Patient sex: F
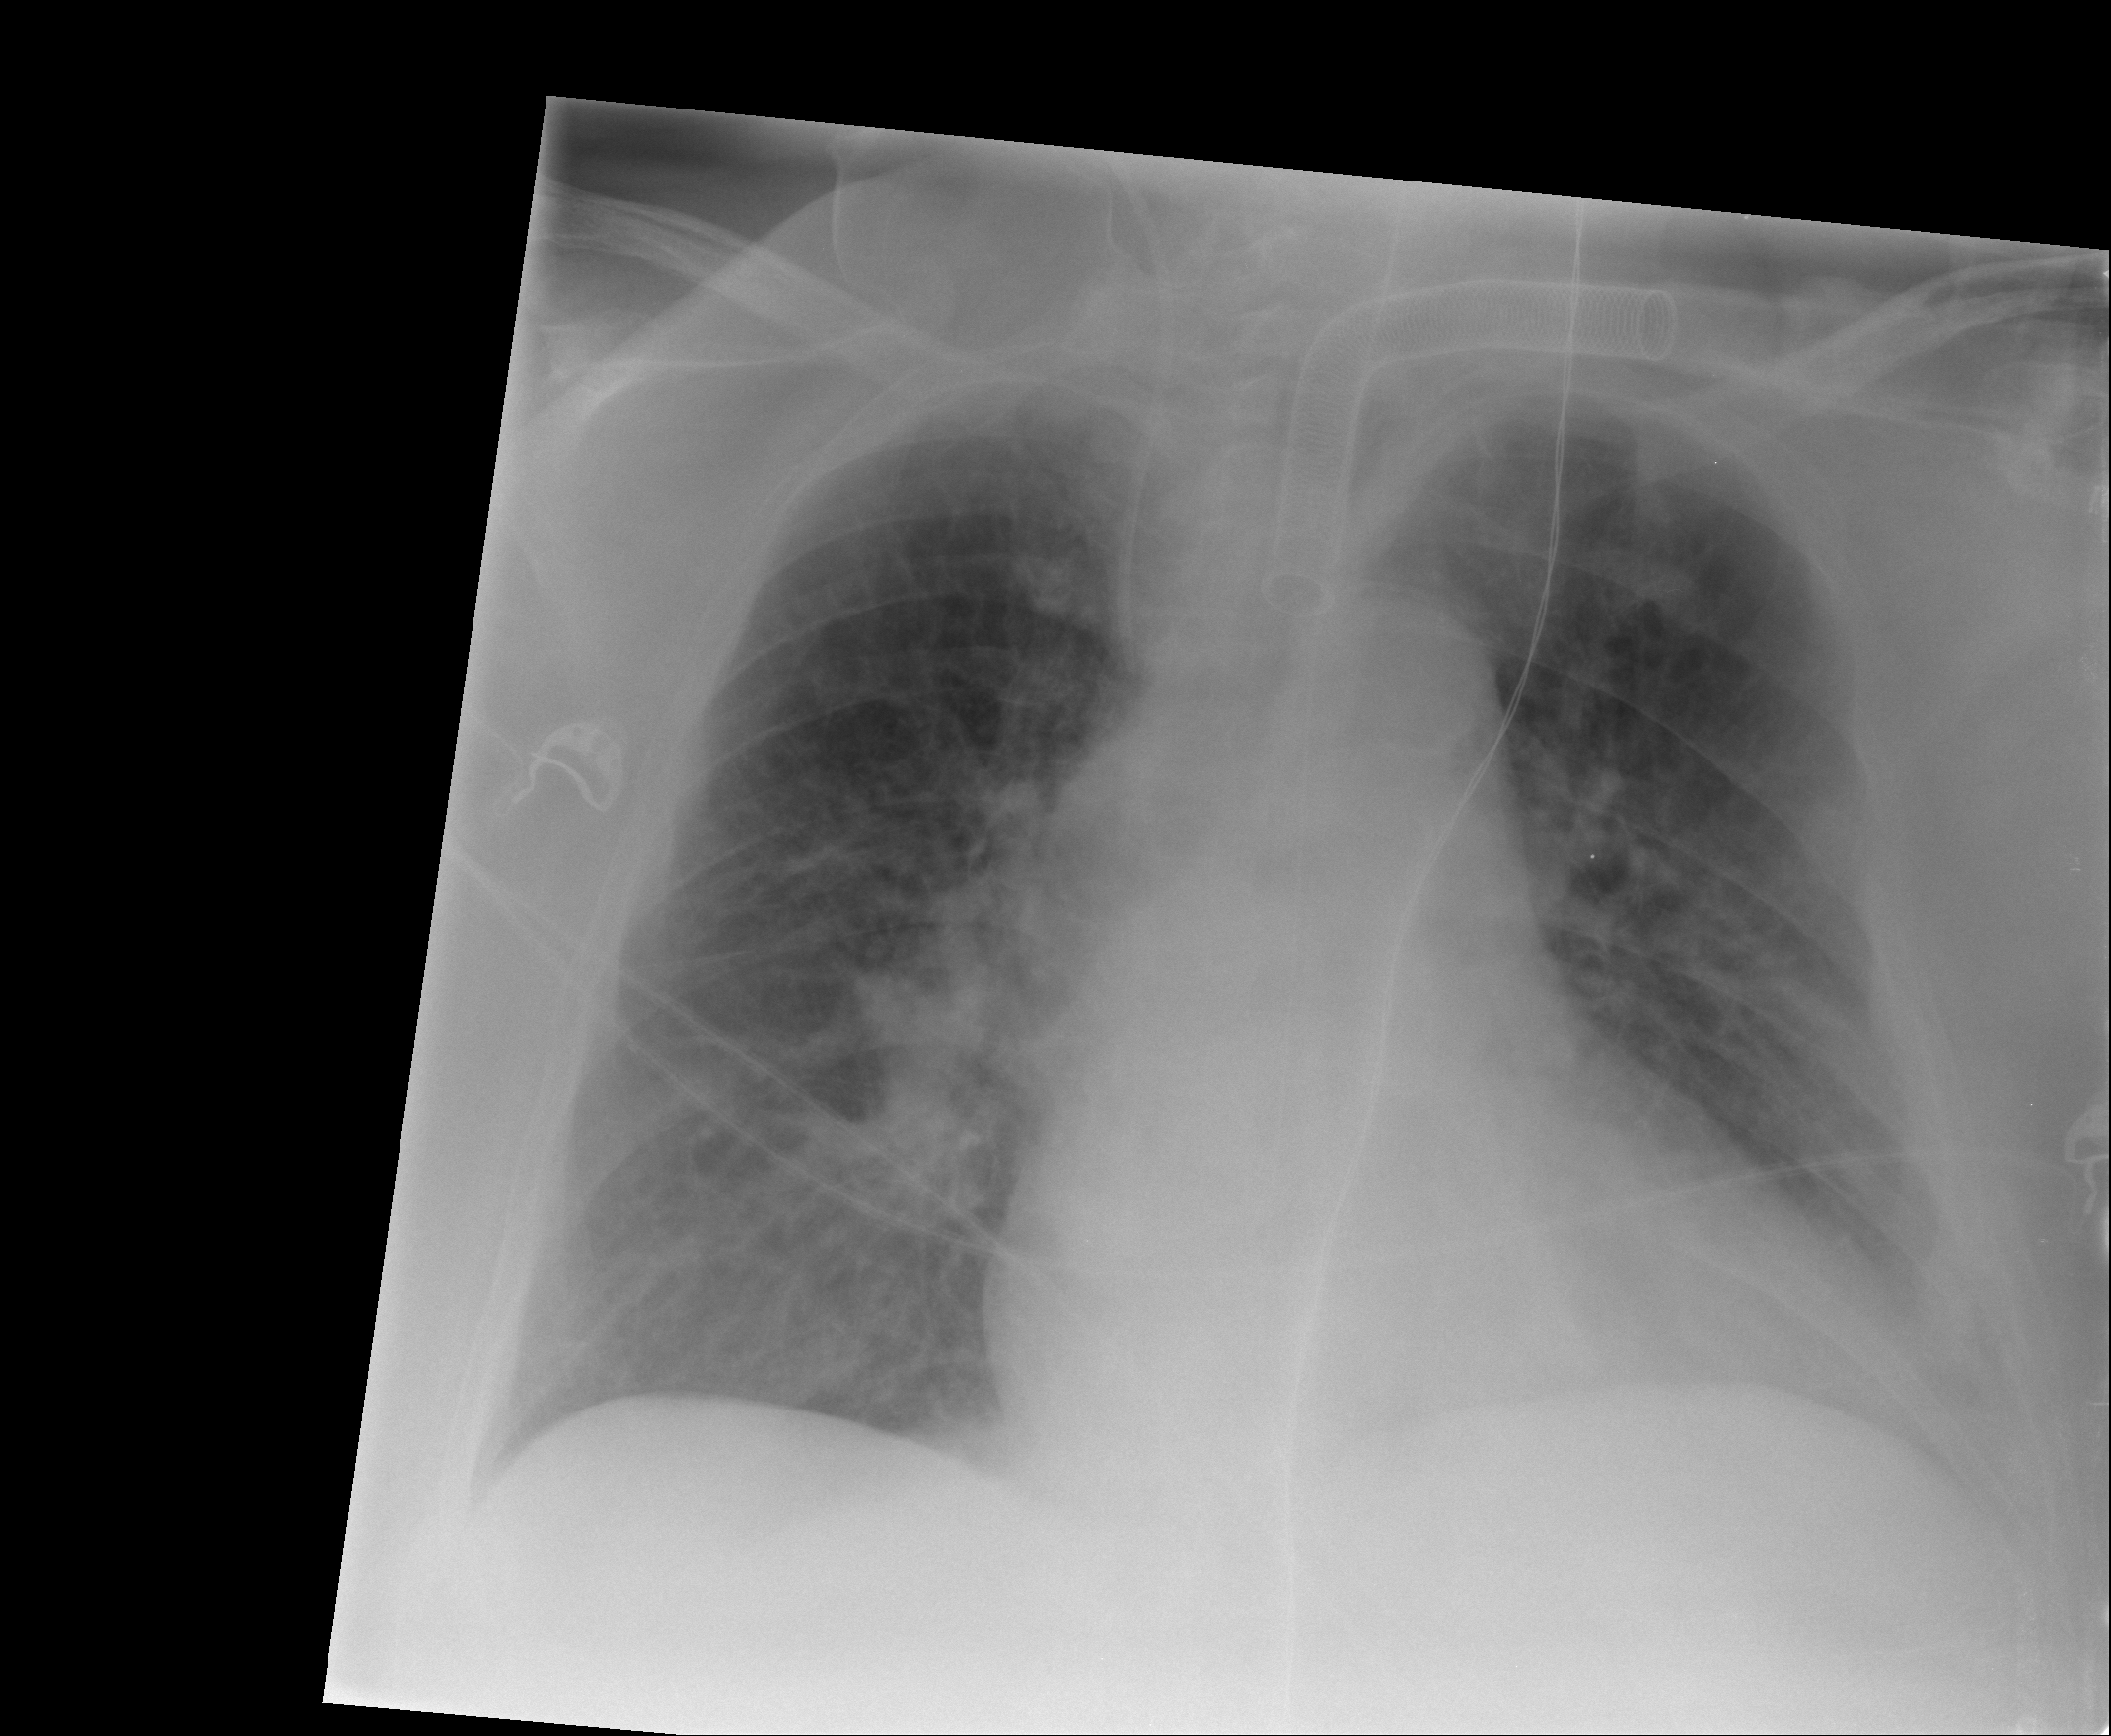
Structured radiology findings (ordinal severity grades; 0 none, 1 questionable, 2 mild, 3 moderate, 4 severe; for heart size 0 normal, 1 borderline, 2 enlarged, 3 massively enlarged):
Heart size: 2
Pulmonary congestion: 2
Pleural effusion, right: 0
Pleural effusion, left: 1
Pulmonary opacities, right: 2
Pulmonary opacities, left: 2
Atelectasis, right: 2
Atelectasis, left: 2